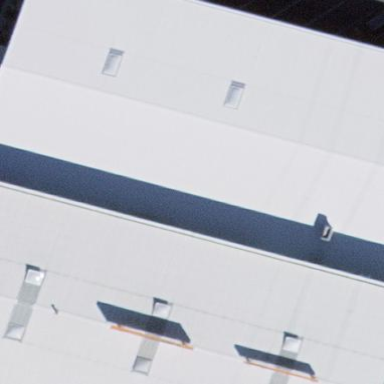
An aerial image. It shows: Industrial building.